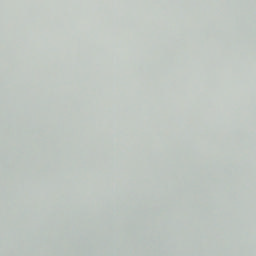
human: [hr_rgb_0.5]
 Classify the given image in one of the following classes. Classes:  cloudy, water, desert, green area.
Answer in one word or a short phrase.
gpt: cloudy